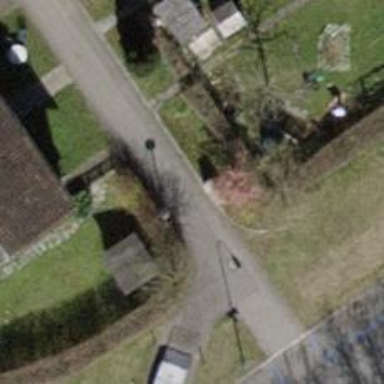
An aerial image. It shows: Power utility street cabinet.